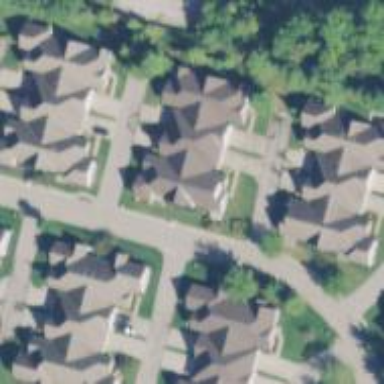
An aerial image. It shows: Shared driveway designated as service road.